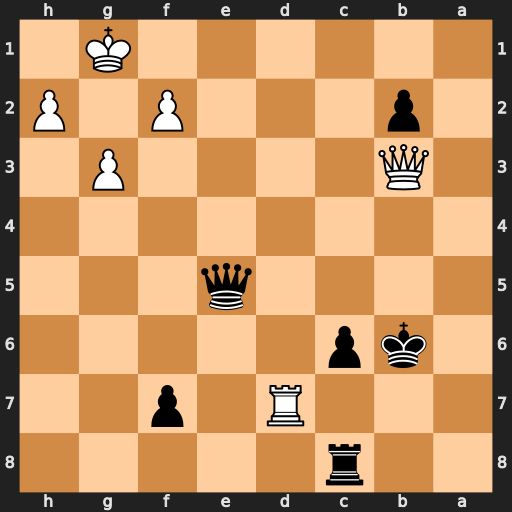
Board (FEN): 2r5/3R1p2/1kp5/4q3/8/1Q4P1/1p3P1P/6K1
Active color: b
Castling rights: -
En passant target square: -
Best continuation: Qb5 Qe3+ c5